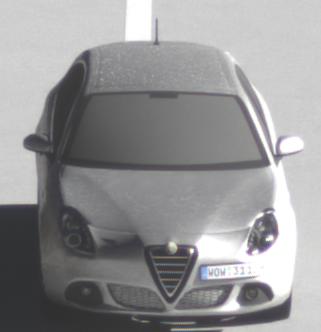
Make: Alfa Romeo
Model: Giulietta 1.4 TB 16V
Detailed model: Giulietta (940)
Model produced from: 2010/05
Model produced until: 2013/03
Doors: 5
Color: white
Road condition: dry road
Daytime: morning or afternoon
Contrast: high contrast